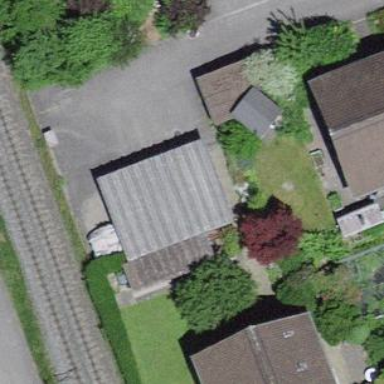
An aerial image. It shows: View of roof of building.